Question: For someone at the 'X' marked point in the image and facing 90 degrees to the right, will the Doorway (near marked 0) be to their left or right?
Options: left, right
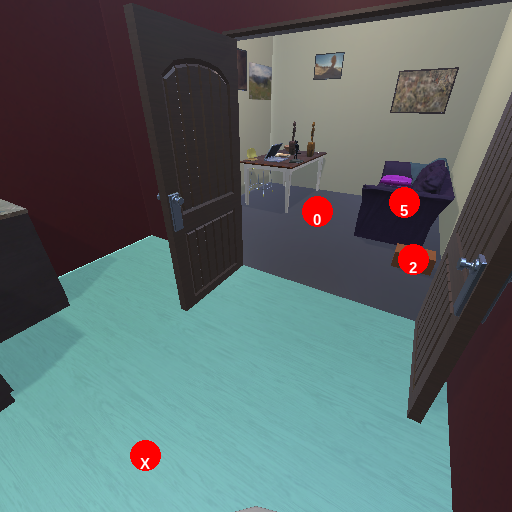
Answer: left